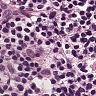
Metastatic tissue present: no